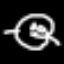
Label: frog